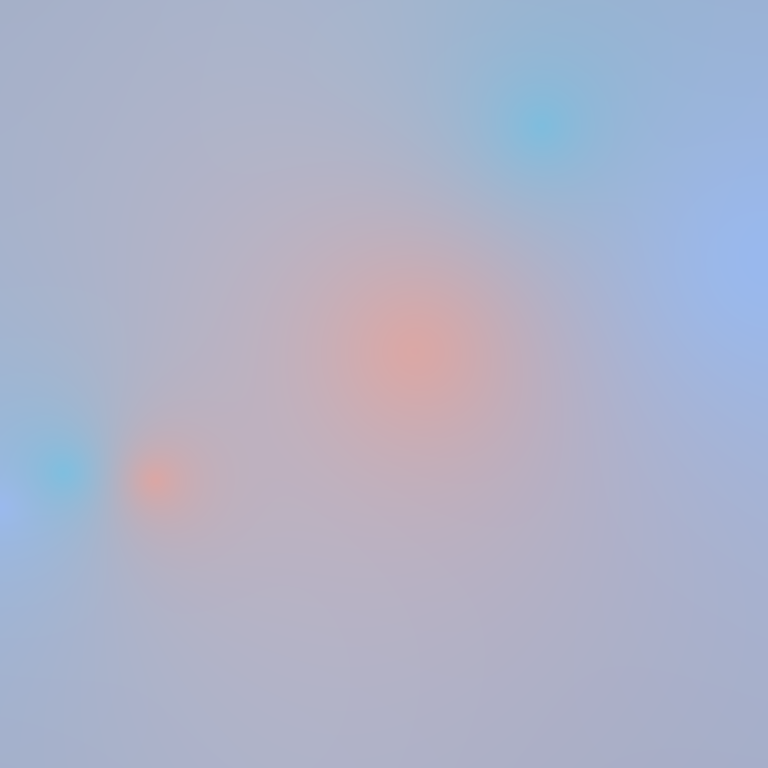
Abstract light effect, smooth blend from soft blue to gentle peach, serene atmosphere, diffuse glow, no room, no furniture, no objects.